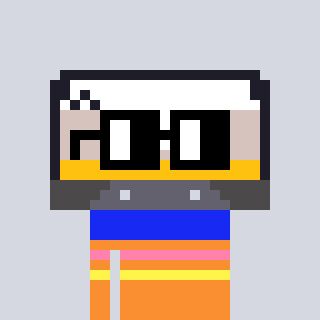
a pixel art character with square black glasses, a cassette tape-shaped head and a orange-colored body on a cool background